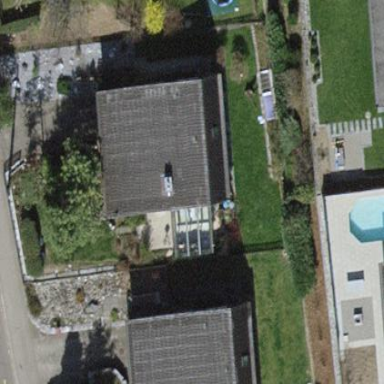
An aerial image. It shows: Building with tiled roof.